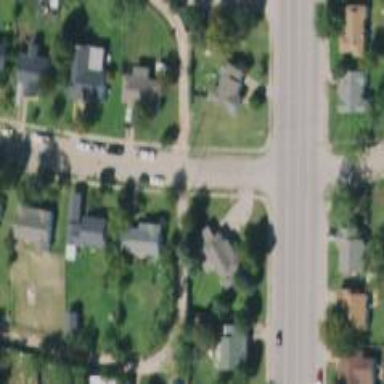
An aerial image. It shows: Alleyway designated as service road.